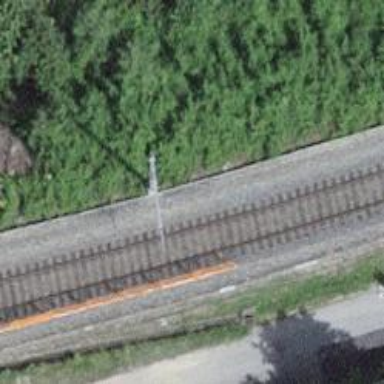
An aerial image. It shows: Single-track railway with electrified contact lines.